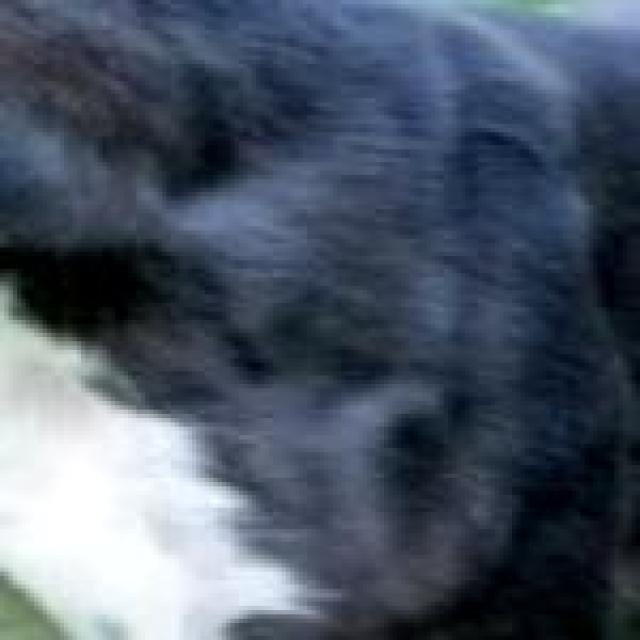
Healthy canine skin — no visible lesions, inflammation, or abnormalities. The skin and coat appear normal.